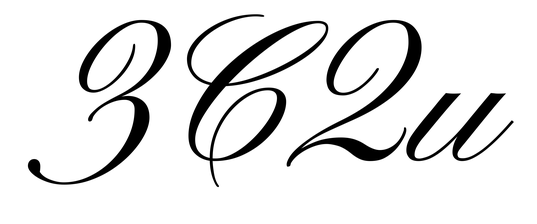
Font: PinyonScript-Regular